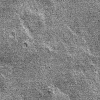
Atmospheric dust classification: not_dusty